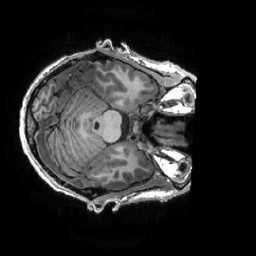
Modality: T1w
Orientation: axial
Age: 31
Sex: male
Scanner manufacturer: ge
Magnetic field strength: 3 T
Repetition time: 0.0073 s
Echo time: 0.003 s